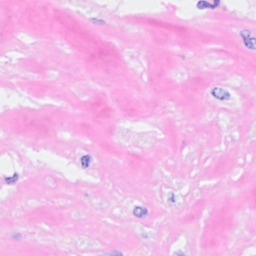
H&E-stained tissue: Breast